Chest X-ray:
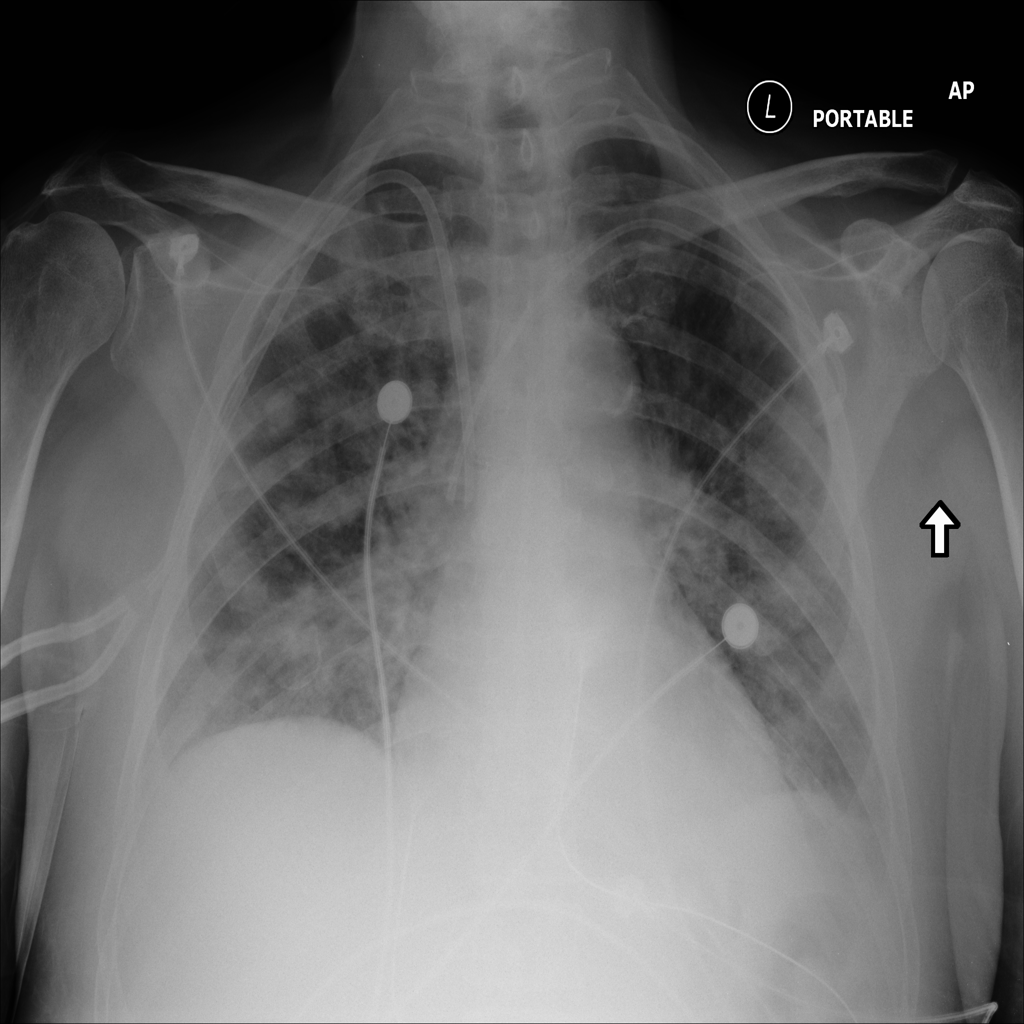
Findings: Effusion, Consolidation, Diffuse Nodule
No abnormal finding: no